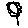
Label: flower